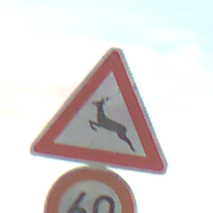
Verkehrszeichen: WildwechselRechts
Zusatzzeichen unten: Geschwindigkeit60
Umgebung: Outdoor, Nature
Tageszeit: SunriseSunset
Wetter: PartlyCloudy
Licht: Natural
Jahreszeit: NotSpecified
Kontrast: LowContrast